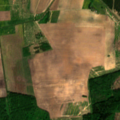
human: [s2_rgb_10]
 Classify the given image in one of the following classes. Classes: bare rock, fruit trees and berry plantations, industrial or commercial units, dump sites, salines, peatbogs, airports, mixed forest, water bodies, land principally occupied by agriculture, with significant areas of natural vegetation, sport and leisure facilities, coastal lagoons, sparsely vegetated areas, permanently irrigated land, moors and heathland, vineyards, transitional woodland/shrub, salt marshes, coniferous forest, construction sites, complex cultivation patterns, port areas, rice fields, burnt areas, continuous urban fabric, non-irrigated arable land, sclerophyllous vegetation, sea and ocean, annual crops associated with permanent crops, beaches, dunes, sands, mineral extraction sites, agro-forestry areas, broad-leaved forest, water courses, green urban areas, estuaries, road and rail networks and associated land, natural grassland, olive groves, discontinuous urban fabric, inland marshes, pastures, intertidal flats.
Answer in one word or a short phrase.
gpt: non-irrigated arable land, land principally occupied by agriculture, with significant areas of natural vegetation, broad-leaved forest, mixed forest